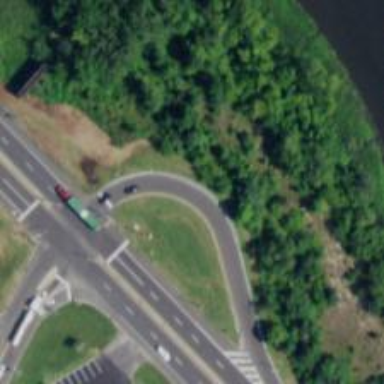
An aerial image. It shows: Trunk_link highway with jughandle junction.